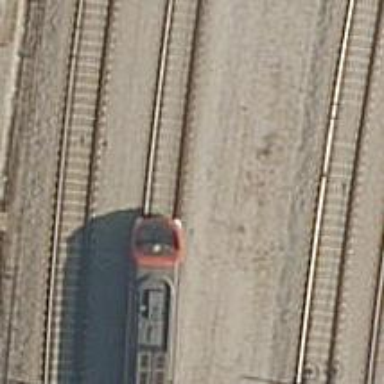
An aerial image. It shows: Siding railway line with electrified contact line for the trains.